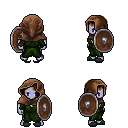
a pixel art fantasy rpg character, male body template, dark elf, purple skin, green robe, metal pants, brown pageboy hairstyle, cloth hood, gray slippers, shield, four views (front, back, left, right), 2x2 character sprite sheet, small pixel art, hard edges, no anti-aliasing